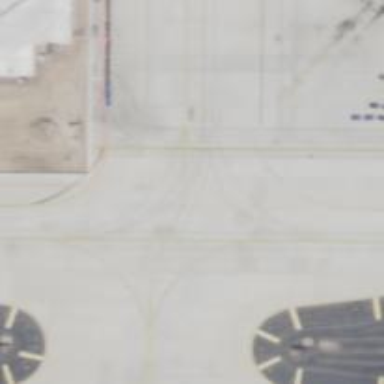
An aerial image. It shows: Image of taxiway at airport.